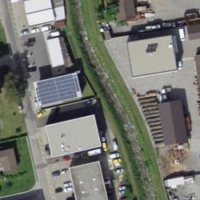
EUNIS habitat code: 54
Species observed at this site:
Phytolacca americana